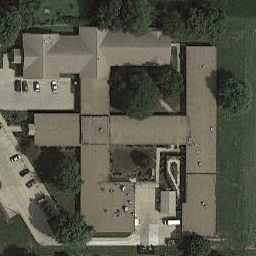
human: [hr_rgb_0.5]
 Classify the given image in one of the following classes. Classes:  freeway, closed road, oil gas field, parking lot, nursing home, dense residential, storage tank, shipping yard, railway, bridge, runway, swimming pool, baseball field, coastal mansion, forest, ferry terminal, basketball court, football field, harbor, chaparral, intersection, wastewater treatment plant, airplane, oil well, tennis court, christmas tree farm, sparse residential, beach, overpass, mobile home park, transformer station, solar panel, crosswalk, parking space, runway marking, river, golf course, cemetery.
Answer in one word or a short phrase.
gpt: nursing home